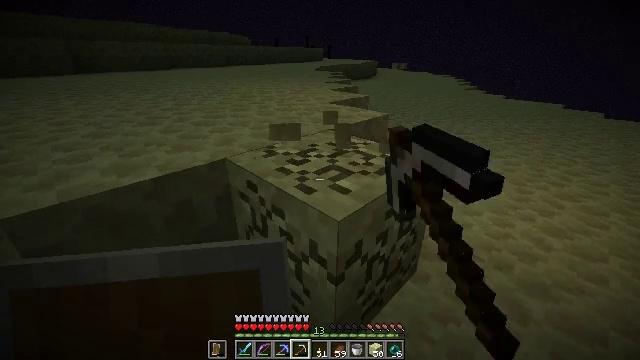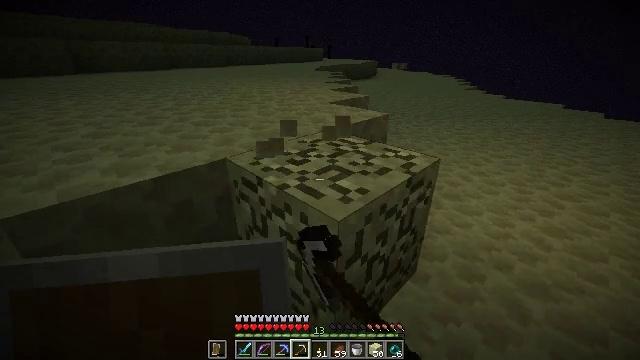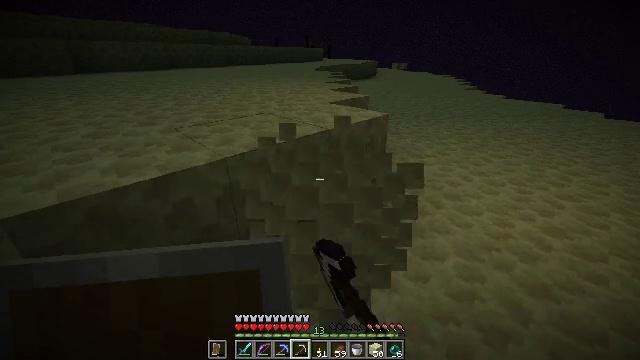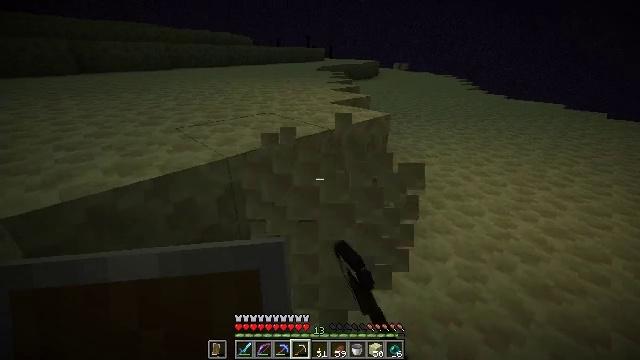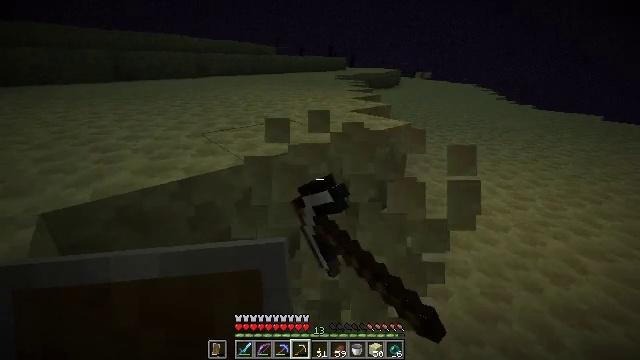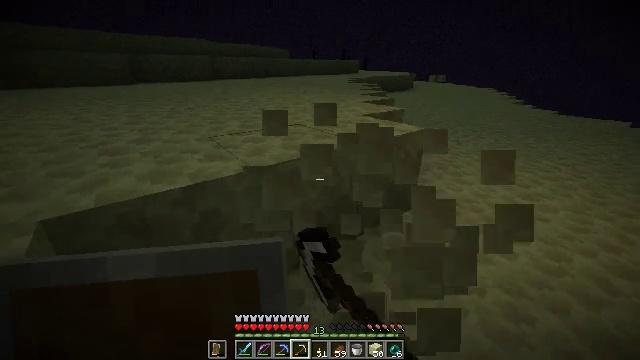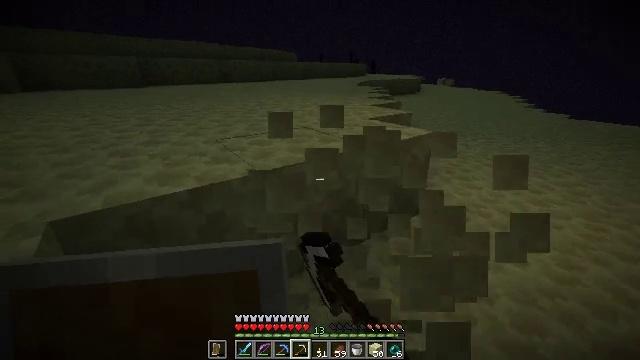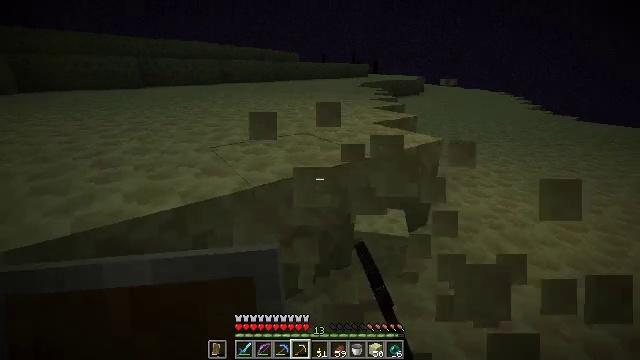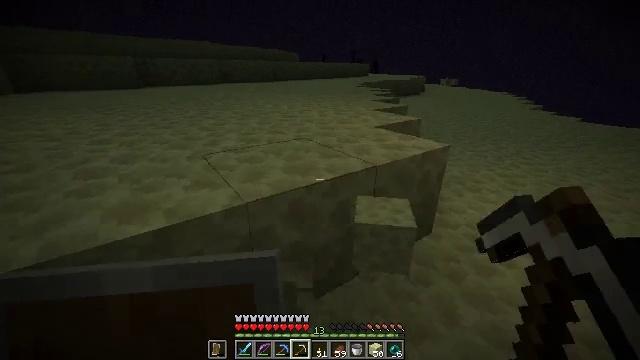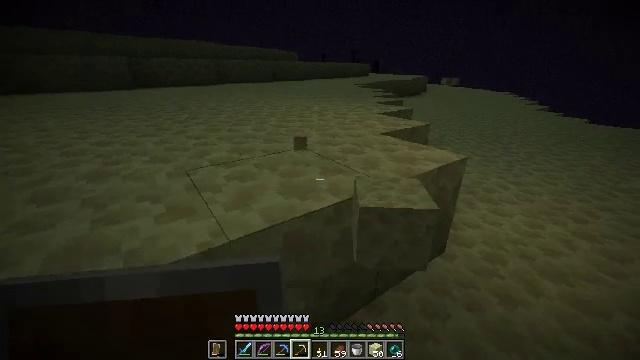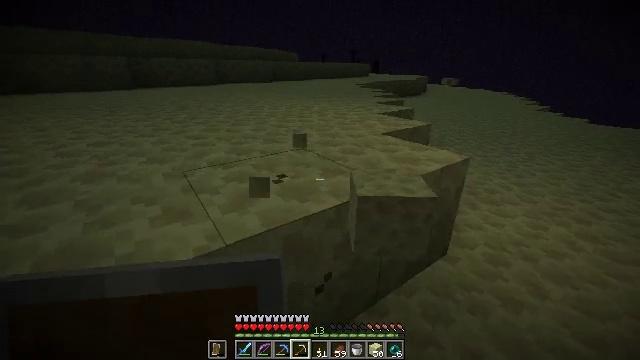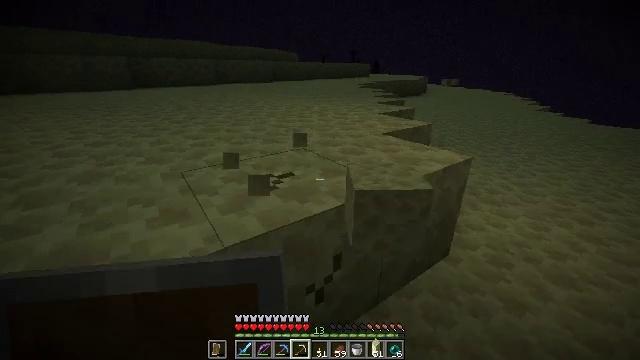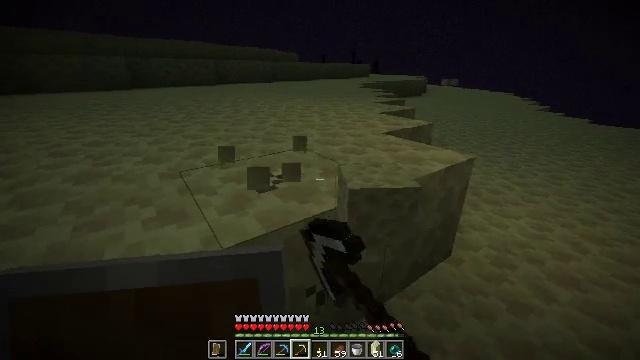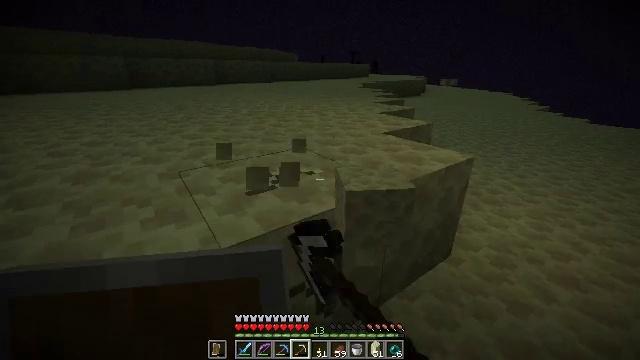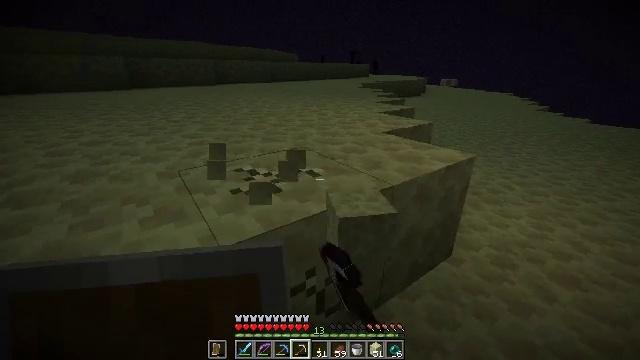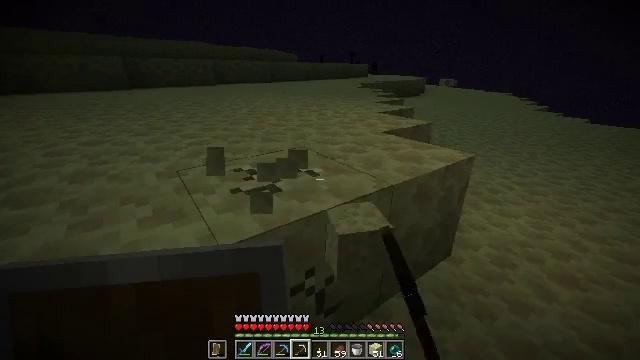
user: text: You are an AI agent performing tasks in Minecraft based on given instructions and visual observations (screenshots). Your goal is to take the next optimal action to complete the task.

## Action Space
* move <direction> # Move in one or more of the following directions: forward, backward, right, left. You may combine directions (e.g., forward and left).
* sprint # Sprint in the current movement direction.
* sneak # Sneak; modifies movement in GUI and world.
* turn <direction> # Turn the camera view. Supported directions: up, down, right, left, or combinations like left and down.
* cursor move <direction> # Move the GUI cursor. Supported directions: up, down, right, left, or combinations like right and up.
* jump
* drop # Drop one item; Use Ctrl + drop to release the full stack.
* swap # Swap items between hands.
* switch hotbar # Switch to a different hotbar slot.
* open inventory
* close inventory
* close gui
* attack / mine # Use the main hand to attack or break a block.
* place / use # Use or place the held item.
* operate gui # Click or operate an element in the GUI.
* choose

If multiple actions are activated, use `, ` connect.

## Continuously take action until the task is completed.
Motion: motion action
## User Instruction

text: Gather end stone from the End.
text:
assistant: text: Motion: attack / mine
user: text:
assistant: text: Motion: attack / mine
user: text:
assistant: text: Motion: attack / mine
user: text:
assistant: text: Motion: turn left and up, attack / mine
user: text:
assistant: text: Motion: move forward, turn left, attack / mine
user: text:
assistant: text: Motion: move forward, turn left, attack / mine
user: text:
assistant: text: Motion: move forward, attack / mine
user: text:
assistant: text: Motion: move forward, attack / mine
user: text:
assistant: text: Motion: attack / mine
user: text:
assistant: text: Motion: attack / mine
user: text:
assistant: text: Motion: attack / mine
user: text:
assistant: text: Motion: attack / mine
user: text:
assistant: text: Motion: attack / mine
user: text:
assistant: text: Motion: attack / mine
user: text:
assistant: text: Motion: attack / mine
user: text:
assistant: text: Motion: attack / mine
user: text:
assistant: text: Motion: attack / mine
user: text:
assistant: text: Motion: attack / mine
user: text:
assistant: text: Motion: attack / mine
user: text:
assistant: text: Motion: attack / mine
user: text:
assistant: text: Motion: attack / mine
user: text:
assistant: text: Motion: attack / mine
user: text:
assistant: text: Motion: move forward, turn right, attack / mine
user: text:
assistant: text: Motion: move forward, turn right and down, attack / mine
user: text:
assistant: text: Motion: move forward, attack / mine
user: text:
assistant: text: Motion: move forward, attack / mine
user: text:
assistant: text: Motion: move forward, attack / mine
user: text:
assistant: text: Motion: move forward, attack / mine
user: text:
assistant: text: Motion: attack / mine
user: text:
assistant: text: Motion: attack / mine